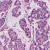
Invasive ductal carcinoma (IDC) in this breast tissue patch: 1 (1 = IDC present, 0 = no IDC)